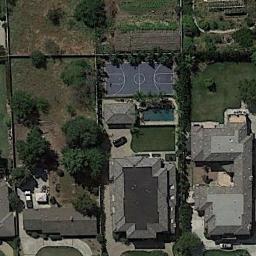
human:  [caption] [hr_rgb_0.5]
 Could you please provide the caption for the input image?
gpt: There is a basketball court surrounded by many buildings and trees .

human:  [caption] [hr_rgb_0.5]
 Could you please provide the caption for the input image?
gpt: A basketball court on the lawn and some buildings beside .

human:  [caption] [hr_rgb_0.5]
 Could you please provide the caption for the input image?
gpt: The basketball court is surrounded by trees .

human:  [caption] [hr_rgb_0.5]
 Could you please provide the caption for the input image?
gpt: The basketball court is in front of the buildings,With vegetation nearby .

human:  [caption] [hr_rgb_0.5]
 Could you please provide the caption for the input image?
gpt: Buildings of various shapes are beside the basketball court .